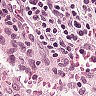
Metastatic tissue present: no